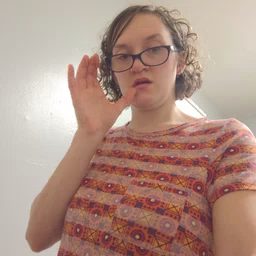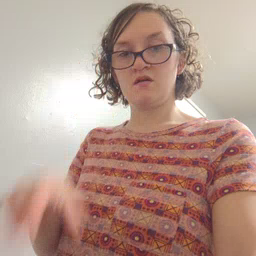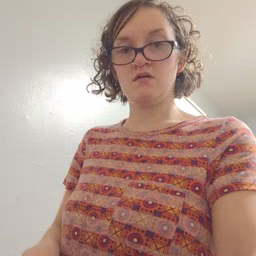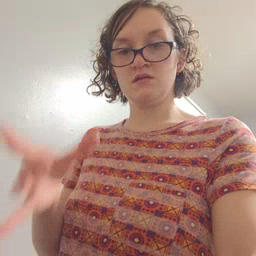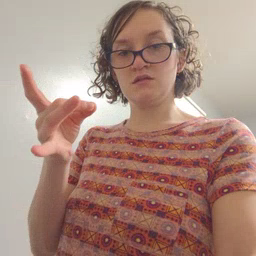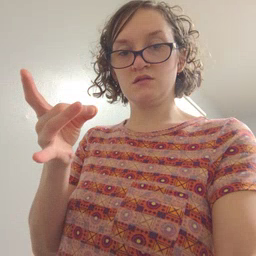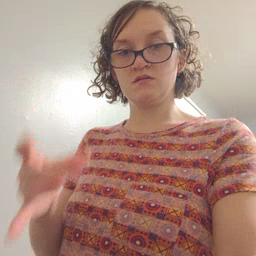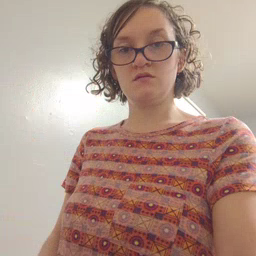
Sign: sticky